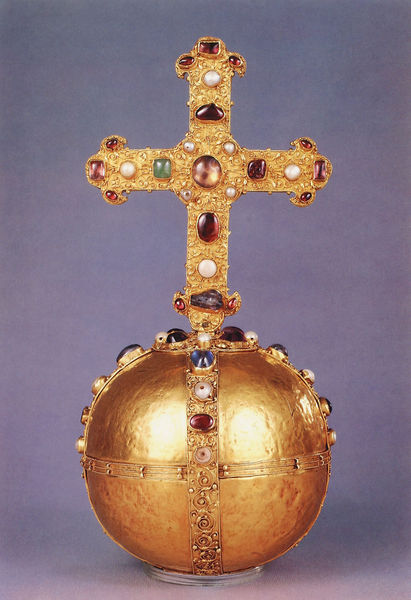
Titel: Reichsapfel des Heiligen Römischen Reiches
Institution: Wien, Schatzkammer
Schlagwörter: blau, weiß, grün, rot, steine, gold, diamanten, edelsteine, apfel, kaiser, glanz, kreuz, kugel, insignie, scharnier, mittelalter, goldschmiedekunst, kunsthandwerk, reichsapfel, lapislazuli, erdball, juwelen, recihsapfel, kronjuwelen, herrscherinsignie